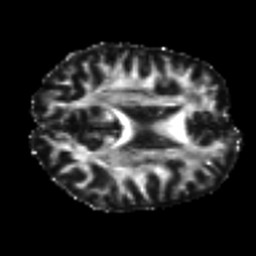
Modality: FA
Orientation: axial
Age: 41
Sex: female
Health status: healthy
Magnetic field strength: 3 T
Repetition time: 7 s
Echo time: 0.0926 s